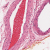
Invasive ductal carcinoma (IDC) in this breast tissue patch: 0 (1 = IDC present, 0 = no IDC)